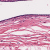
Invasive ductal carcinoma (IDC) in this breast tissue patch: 0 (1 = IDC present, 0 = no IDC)